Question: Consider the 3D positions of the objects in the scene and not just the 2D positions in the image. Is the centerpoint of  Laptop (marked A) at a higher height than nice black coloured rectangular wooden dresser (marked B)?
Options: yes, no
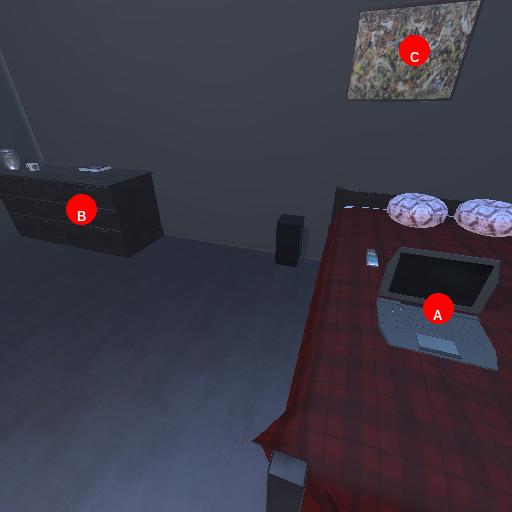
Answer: yes